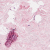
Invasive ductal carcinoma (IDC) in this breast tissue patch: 0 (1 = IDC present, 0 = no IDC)